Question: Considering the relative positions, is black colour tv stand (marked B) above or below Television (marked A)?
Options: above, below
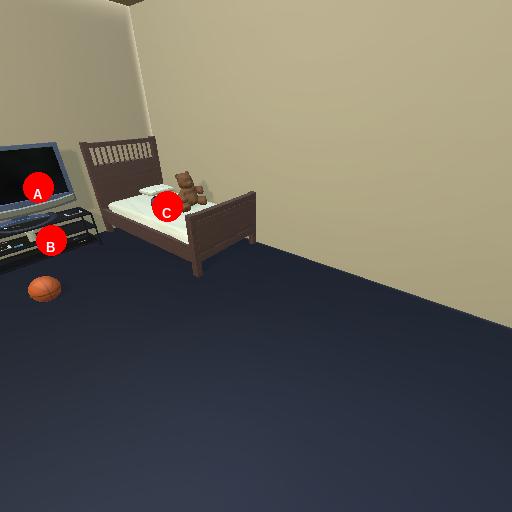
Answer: above